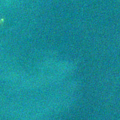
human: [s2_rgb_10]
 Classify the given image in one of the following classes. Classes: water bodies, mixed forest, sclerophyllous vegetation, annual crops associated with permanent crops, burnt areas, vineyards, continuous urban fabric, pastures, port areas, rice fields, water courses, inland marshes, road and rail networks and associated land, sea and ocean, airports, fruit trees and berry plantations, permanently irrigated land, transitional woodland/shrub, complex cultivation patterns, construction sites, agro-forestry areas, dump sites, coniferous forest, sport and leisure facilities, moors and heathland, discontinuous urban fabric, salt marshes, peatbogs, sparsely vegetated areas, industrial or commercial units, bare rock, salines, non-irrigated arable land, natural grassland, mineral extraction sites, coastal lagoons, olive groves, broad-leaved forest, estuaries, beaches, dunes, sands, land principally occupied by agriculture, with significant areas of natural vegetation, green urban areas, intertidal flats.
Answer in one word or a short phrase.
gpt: sea and ocean